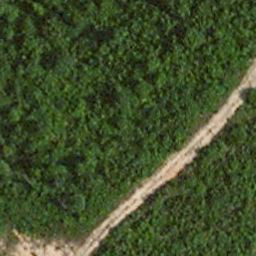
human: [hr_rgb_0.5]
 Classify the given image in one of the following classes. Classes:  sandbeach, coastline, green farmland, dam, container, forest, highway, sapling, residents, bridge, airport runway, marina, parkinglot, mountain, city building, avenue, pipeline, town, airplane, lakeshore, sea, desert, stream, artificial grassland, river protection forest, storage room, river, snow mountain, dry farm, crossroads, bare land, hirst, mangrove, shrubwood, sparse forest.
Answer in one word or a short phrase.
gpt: avenue